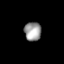
Tissue: lung
Cell type: Fibroblasts
Senescence score: 0.5446
Nuclear area (px): 310
Mean DAPI intensity: 157.039